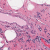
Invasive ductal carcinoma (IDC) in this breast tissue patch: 1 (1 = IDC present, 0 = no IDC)